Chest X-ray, PA view. Patient: 39 years old, sex F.
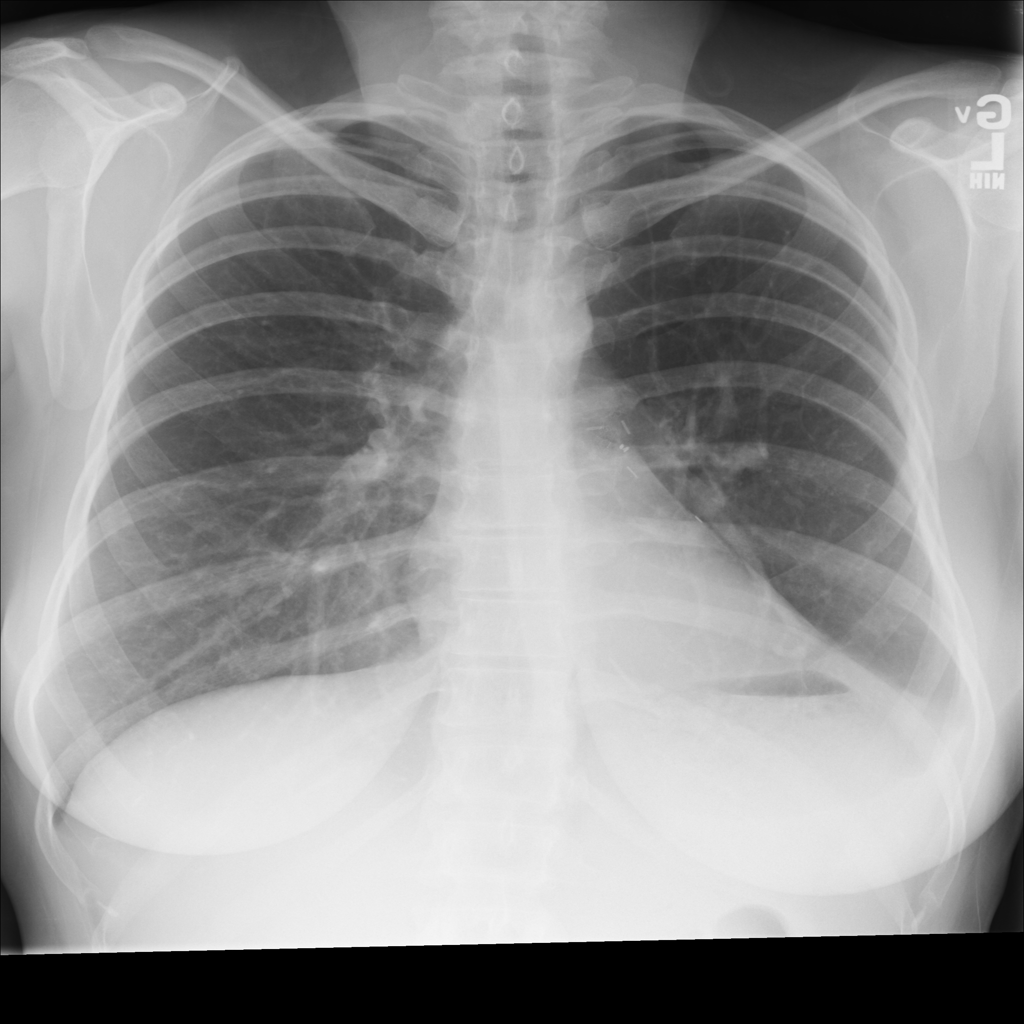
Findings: Infiltration